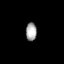
Tissue: lung
Cell type: Pericytes
Senescence score: 0.6993
Nuclear area (px): 193
Mean DAPI intensity: 165.254